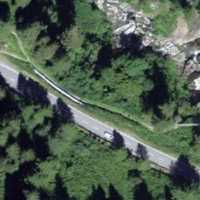
EUNIS habitat code: 41
Species observed at this site:
Cicerbita alpina